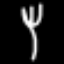
Label: fork